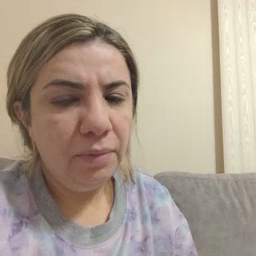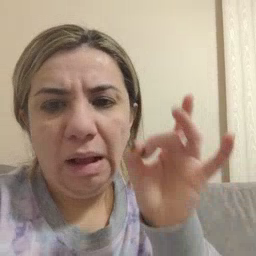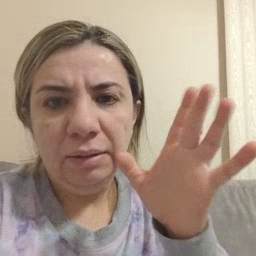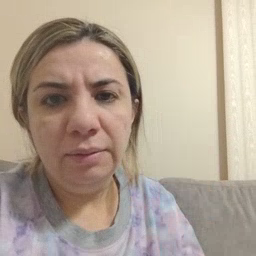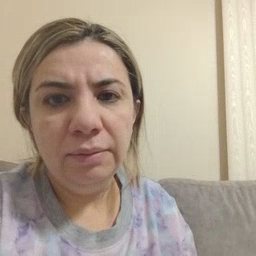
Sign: hate